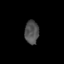
Tissue: skin
Cell type: Epithelial cells
Senescence score: 0.2791
Nuclear area (px): 320
Mean DAPI intensity: 80.044